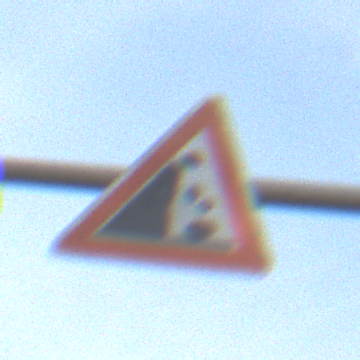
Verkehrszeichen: SteinschlagLinks
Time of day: SunriseSunset
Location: Outdoor (Nature)
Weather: PartlyCloudy
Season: NotSpecified
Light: Natural